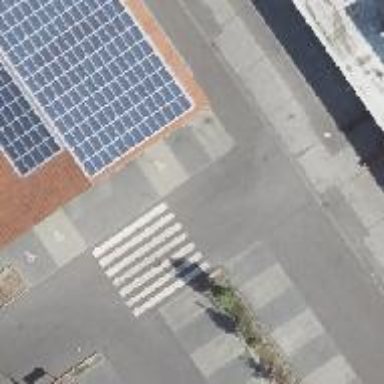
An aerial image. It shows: Zebra crossing on the road.